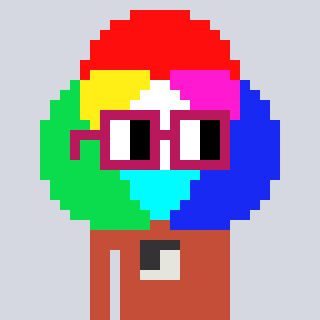
a pixel art character with square dark red glasses, a color circle-shaped head and a rust-colored body on a cool background